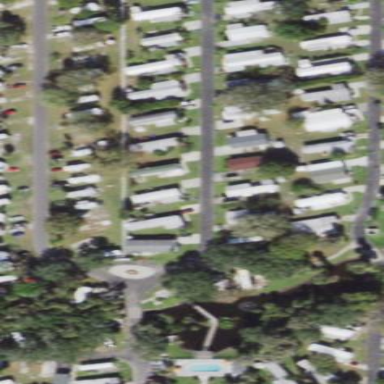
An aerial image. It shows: Caravan site with sanitary dump station.